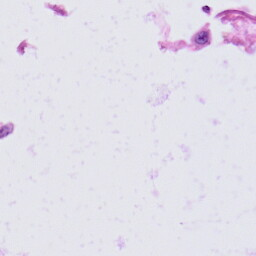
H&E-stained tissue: Skin